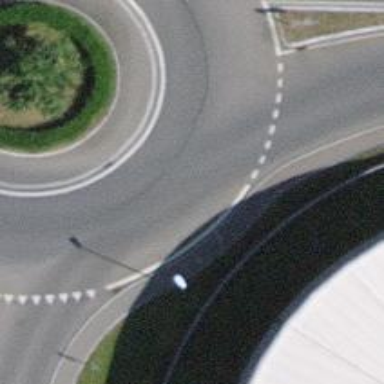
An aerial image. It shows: Unclassified road that forms roundabout at the junction.